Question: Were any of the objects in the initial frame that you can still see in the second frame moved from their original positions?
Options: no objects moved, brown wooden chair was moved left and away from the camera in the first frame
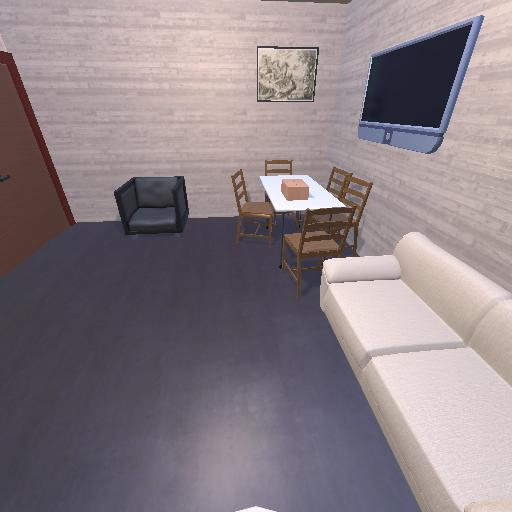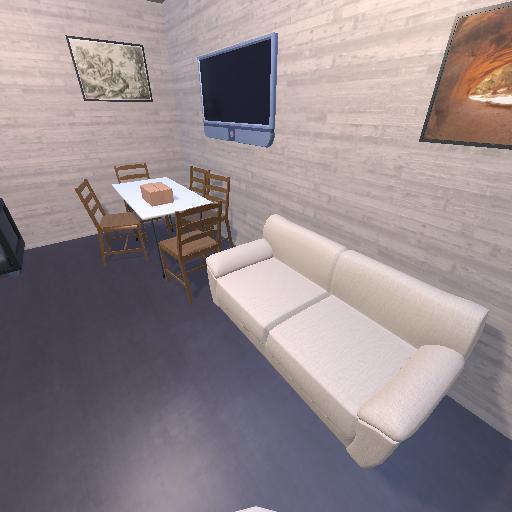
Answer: no objects moved